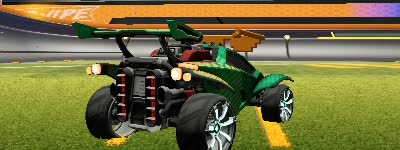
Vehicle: octane